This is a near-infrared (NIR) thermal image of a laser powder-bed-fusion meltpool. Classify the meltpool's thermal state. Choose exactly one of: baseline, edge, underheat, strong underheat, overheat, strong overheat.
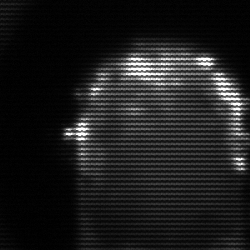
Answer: baseline